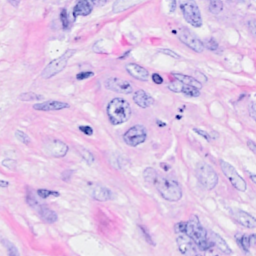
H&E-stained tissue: Breast